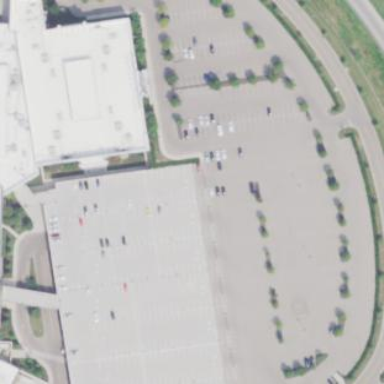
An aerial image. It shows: Multi-storey garage for parking with concrete surface.